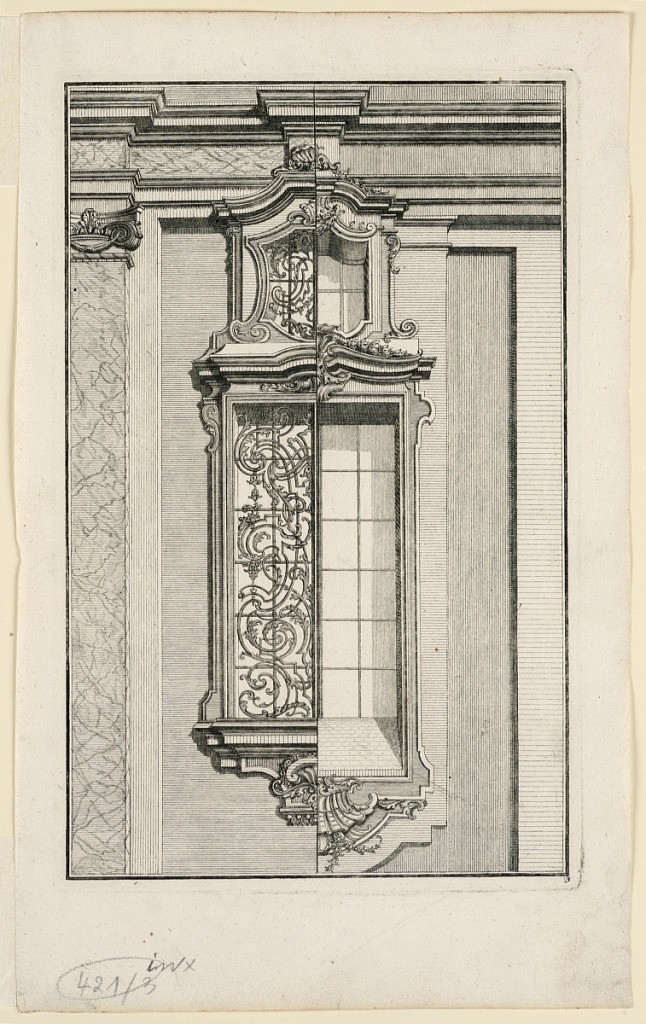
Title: Print
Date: About 1720
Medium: Black ink on white paper
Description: Vertical rectangle. A tall window, with a smaller one above and elaborately sculpted frame is shown, in alternate suggestion, with and without added grille-work. Below, right, the number ''3''. Plate 3 of ''Neu Faconirte Fenster Verkleidung ...''